Question: What is the most correct (logical, rational, elegant, understandable, right) way to align text label in the 'UIButton' same way as shown in picture? Please note that text field changes in runtime dynamically. Thanks.

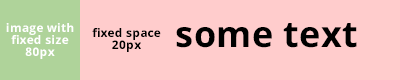
Answer: 1. Make your button of "custom" type.
2. Init your UIImageView with frame (0,0,80,buttonHeight) then add as subview to your button.
3. Init your text label with frame (100,0,buttonWidth-100,buttonHeight) then add as subview to your button.